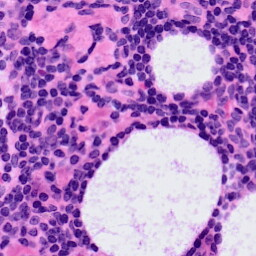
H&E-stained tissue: LymphNode